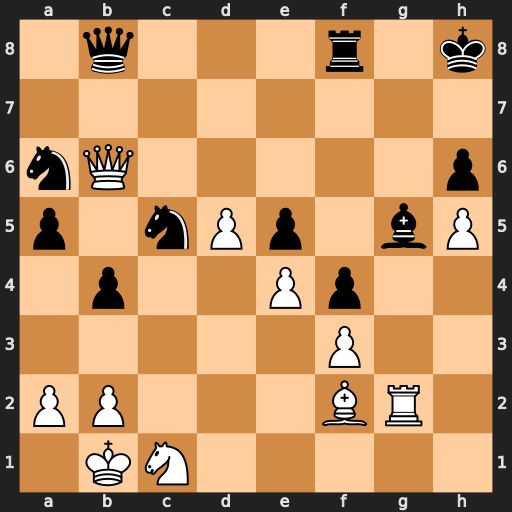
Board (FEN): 1q3r1k/8/nQ5p/p1nPp1bP/1p2Pp2/5P2/PP3BR1/1KN5
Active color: w
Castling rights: -
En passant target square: -
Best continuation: Bxc5 Nxc5 Qxc5